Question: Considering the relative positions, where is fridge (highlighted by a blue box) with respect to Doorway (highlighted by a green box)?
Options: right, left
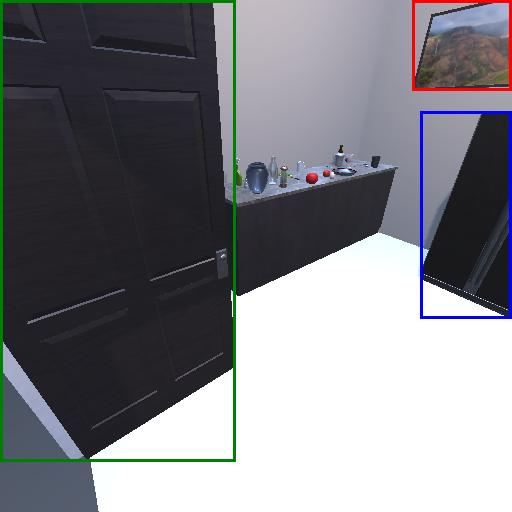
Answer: right